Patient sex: M
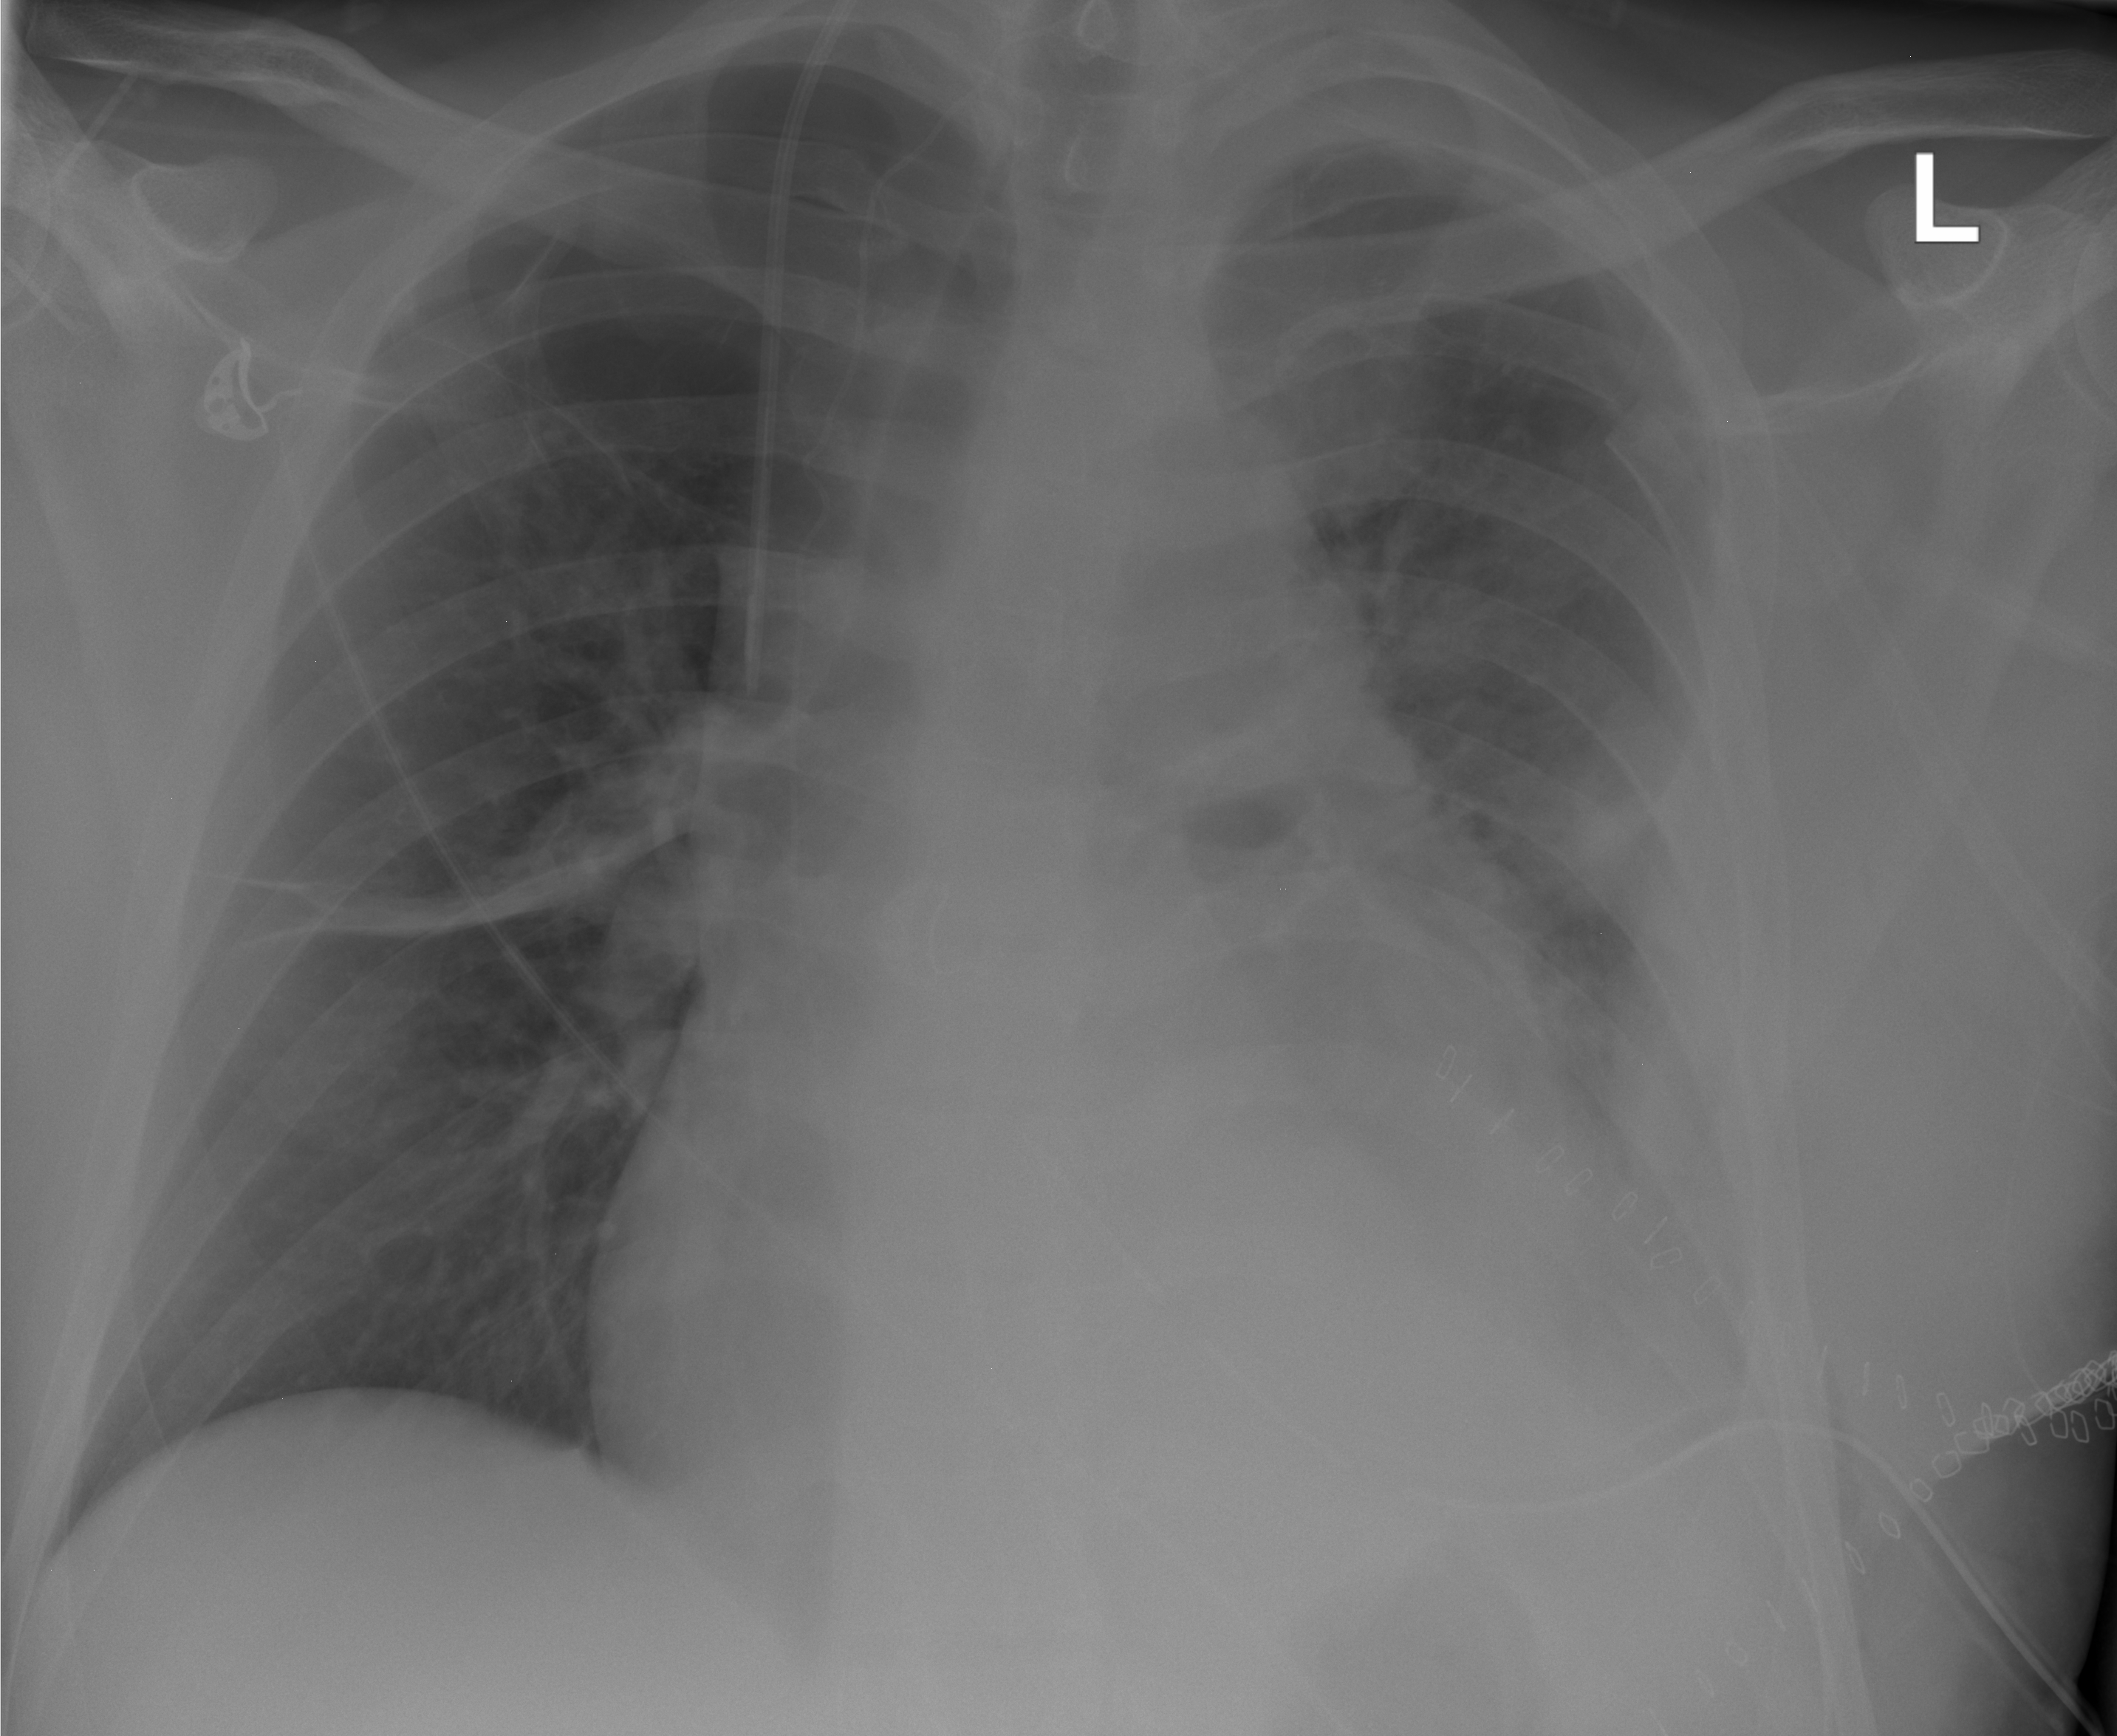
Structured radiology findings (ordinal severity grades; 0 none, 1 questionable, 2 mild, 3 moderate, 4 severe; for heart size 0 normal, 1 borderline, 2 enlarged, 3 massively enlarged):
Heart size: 0
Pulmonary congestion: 0
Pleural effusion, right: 0
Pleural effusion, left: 0
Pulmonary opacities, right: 0
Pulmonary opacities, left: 0
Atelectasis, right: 2
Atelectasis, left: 2